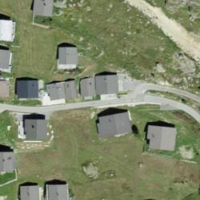
EUNIS habitat code: 55
Species observed at this site:
Chamaenerion angustifolium
Geranium pyrenaicum